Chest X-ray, AP view. Patient: 51 years old, sex M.
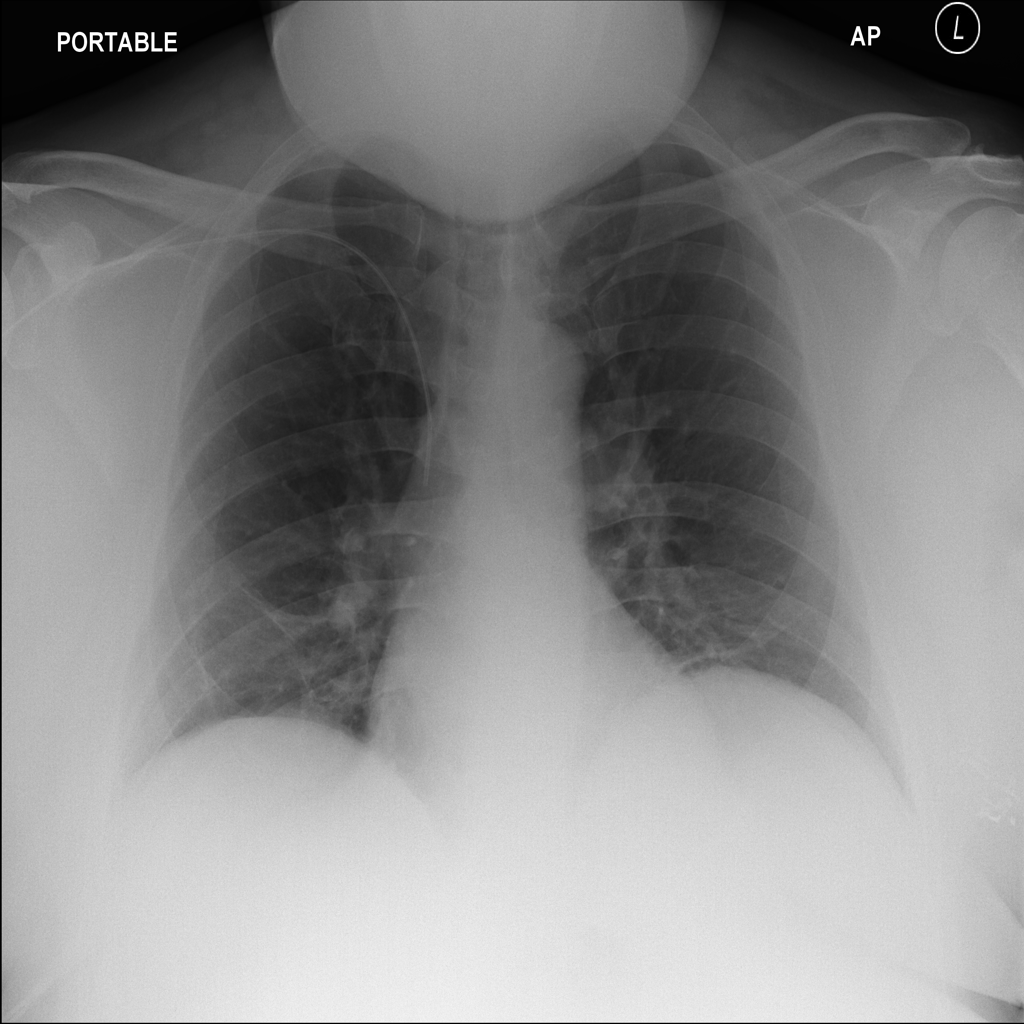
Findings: Atelectasis